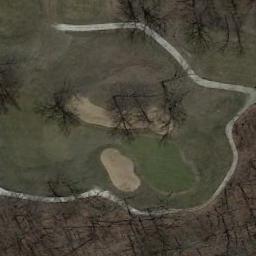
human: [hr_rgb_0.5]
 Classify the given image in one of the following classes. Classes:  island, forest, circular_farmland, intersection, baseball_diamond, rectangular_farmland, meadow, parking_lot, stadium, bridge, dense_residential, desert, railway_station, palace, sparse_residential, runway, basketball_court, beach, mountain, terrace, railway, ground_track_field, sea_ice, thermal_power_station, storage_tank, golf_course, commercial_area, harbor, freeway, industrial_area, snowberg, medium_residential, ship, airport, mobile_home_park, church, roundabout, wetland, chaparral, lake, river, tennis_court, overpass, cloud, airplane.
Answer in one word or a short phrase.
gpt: golf_course